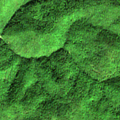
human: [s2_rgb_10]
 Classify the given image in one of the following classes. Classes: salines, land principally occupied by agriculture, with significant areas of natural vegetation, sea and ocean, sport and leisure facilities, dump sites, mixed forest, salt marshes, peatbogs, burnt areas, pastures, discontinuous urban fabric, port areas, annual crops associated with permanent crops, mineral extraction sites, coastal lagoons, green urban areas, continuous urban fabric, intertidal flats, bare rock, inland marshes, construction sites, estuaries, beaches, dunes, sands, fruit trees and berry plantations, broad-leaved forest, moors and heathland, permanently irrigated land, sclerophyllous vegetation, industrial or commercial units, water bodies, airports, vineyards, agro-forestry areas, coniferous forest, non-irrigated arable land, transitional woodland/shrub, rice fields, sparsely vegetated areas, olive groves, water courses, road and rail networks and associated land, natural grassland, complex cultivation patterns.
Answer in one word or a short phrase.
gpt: broad-leaved forest